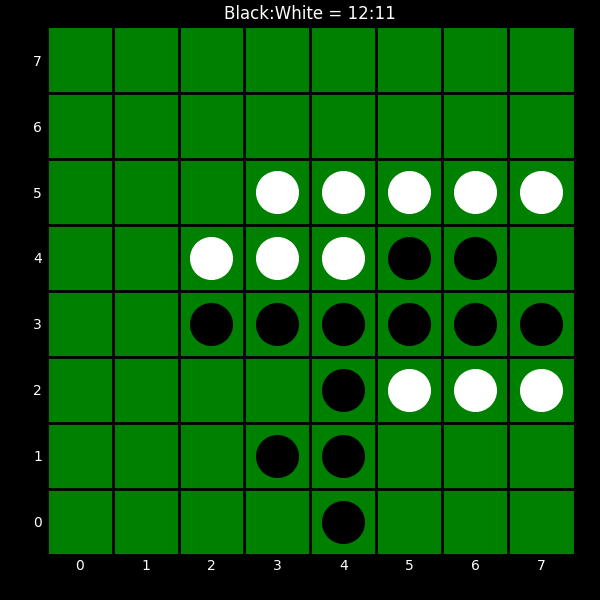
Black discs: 12
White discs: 11